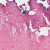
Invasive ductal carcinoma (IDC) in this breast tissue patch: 0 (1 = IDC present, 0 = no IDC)